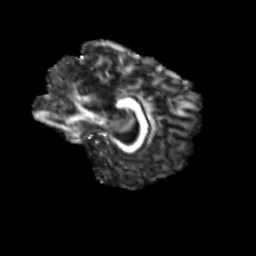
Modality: FA
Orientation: sagittal
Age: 31
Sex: female
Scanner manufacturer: siemens
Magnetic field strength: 3 T
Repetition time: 3.5 s
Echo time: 0.113 s